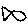
Label: fish